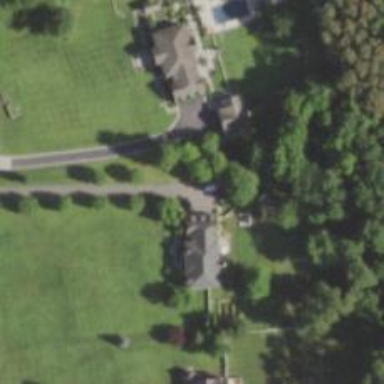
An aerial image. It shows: Driveway.